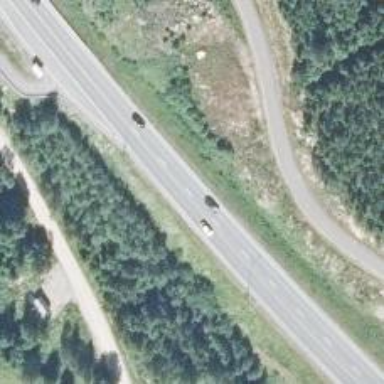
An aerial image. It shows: Asphalt road classified as trunk highway.